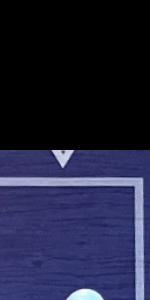
Label: Empty